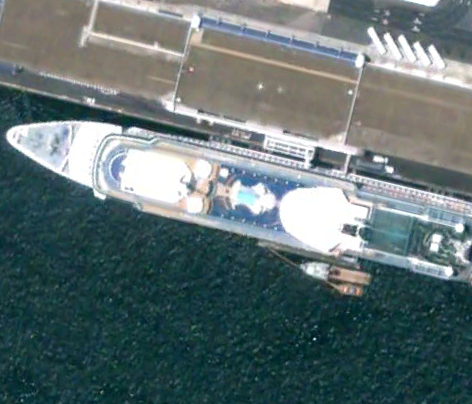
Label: Megayacht